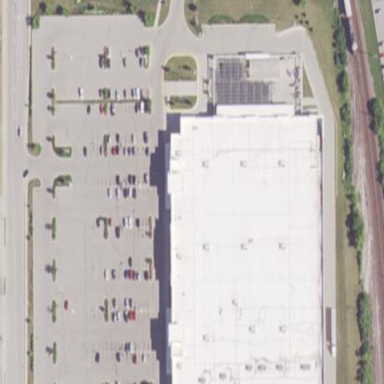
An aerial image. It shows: Supermarket building.